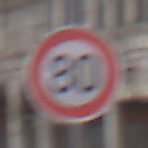
Verkehrszeichen: Geschwindigkeit80
Umgebung: Outdoor, Urban
Tageszeit: SunriseSunset
Wetter: PartlyCloudy
Licht: Natural
Jahreszeit: NotSpecified
Kontrast: LowContrast